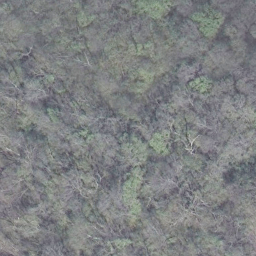
Label: forest